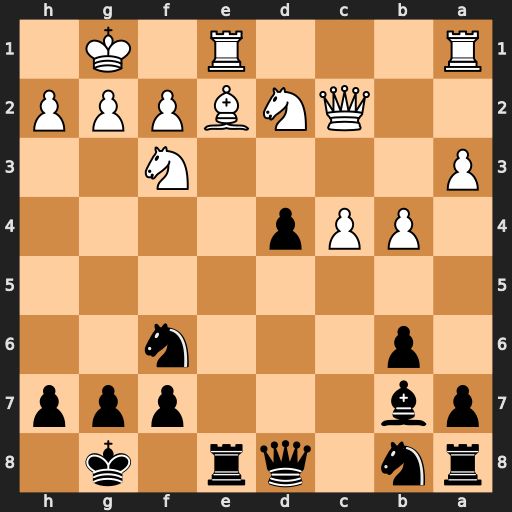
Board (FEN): rn1qr1k1/pb3ppp/1p3n2/8/1PPp4/P4N2/2QNBPPP/R3R1K1
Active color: b
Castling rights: -
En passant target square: -
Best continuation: Rxe2 Rxe2 d3 Qd1 dxe2